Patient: sex M, age 55
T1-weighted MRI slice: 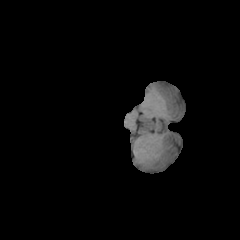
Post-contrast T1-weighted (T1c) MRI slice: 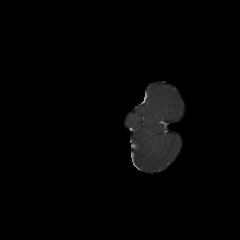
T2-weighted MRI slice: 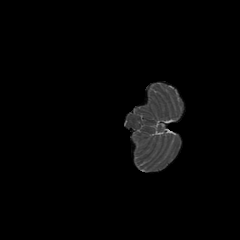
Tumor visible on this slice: no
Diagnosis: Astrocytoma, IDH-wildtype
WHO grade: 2